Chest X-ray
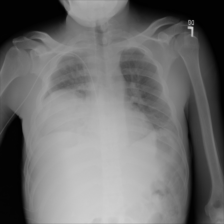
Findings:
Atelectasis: negative
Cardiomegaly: negative
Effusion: negative
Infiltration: negative
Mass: negative
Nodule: negative
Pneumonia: negative
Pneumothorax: negative
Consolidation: negative
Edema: negative
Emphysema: negative
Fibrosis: negative
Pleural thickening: negative
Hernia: negative